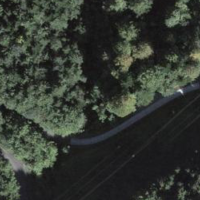
EUNIS habitat code: 44
Species observed at this site:
Corvus corone
Corvus corax
Periparus ater